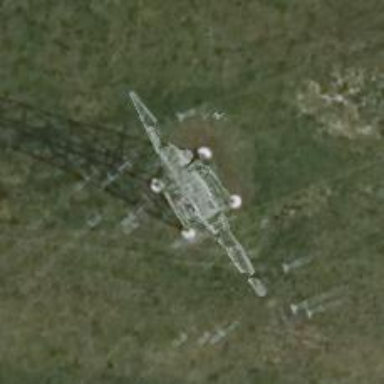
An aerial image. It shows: Power line in the image.